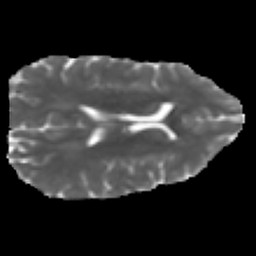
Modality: MD
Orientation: axial
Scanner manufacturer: ge
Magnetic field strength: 3 T
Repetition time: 7.98 s
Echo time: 0.0701 s